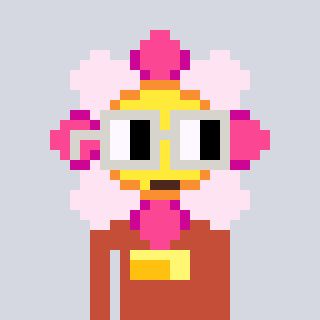
a pixel art character with square light gray glasses, a flower-shaped head and a rust-colored body on a cool background